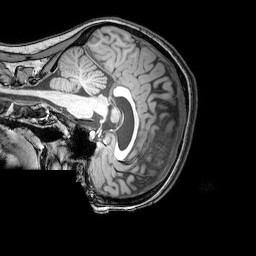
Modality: T1w
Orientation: sagittal
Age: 28
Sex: female
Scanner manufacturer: philips
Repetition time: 0.008124 s
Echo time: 0.00372 s